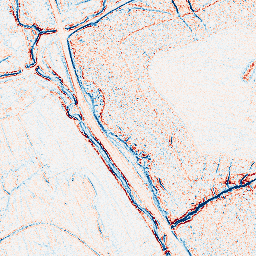
Category: edge_preserving
Decomposition family: bilateral
Decomposition parameters: d: 5
sigma_color: 25
sigma_space: 75
Upsampling method: bicubic
Upsampling parameters: scale: 8
Upsampling scale: 8